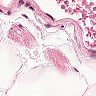
Metastatic tissue present: no